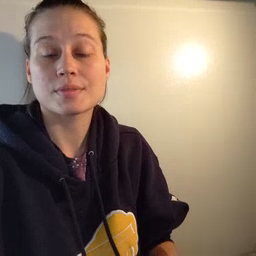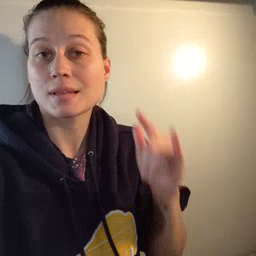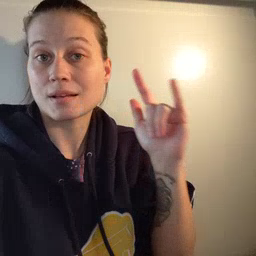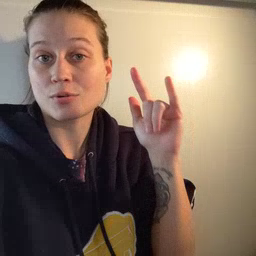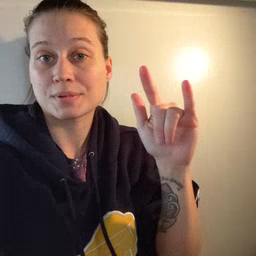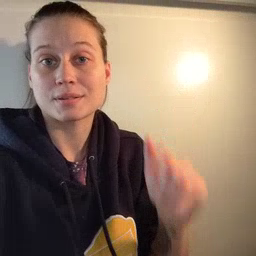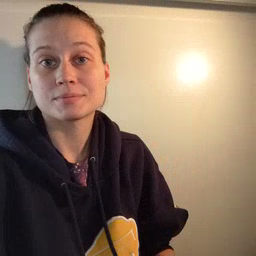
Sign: airplane